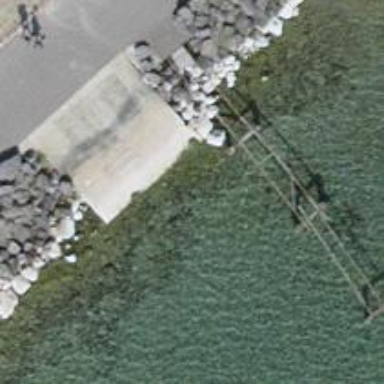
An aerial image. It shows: Slipway on leisure land.